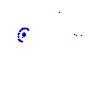
Particle: kaon